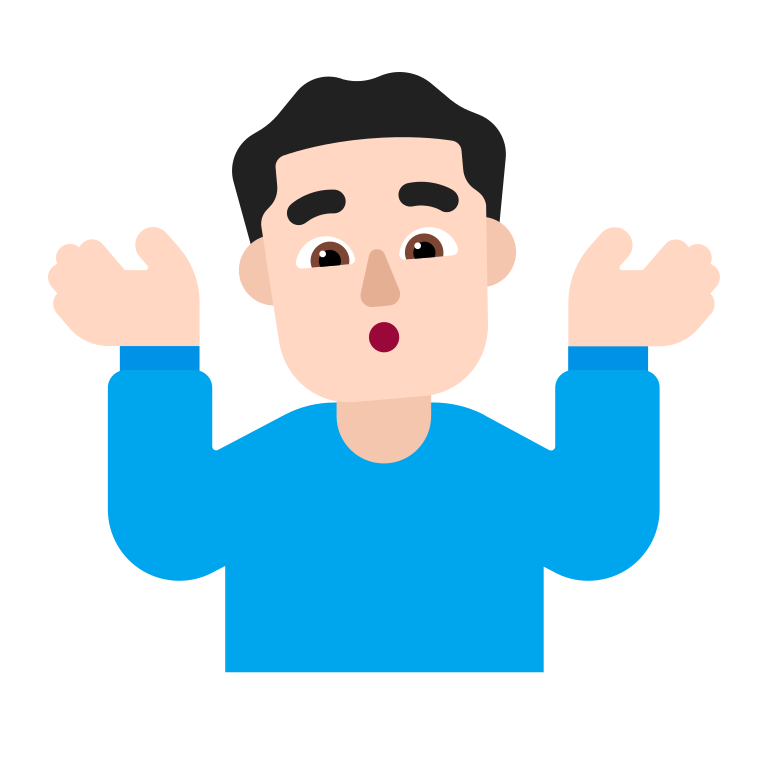
man shrugging flat light